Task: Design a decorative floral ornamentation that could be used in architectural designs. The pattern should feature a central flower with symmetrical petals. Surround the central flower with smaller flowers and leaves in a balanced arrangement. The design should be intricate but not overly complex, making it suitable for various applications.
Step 1738:
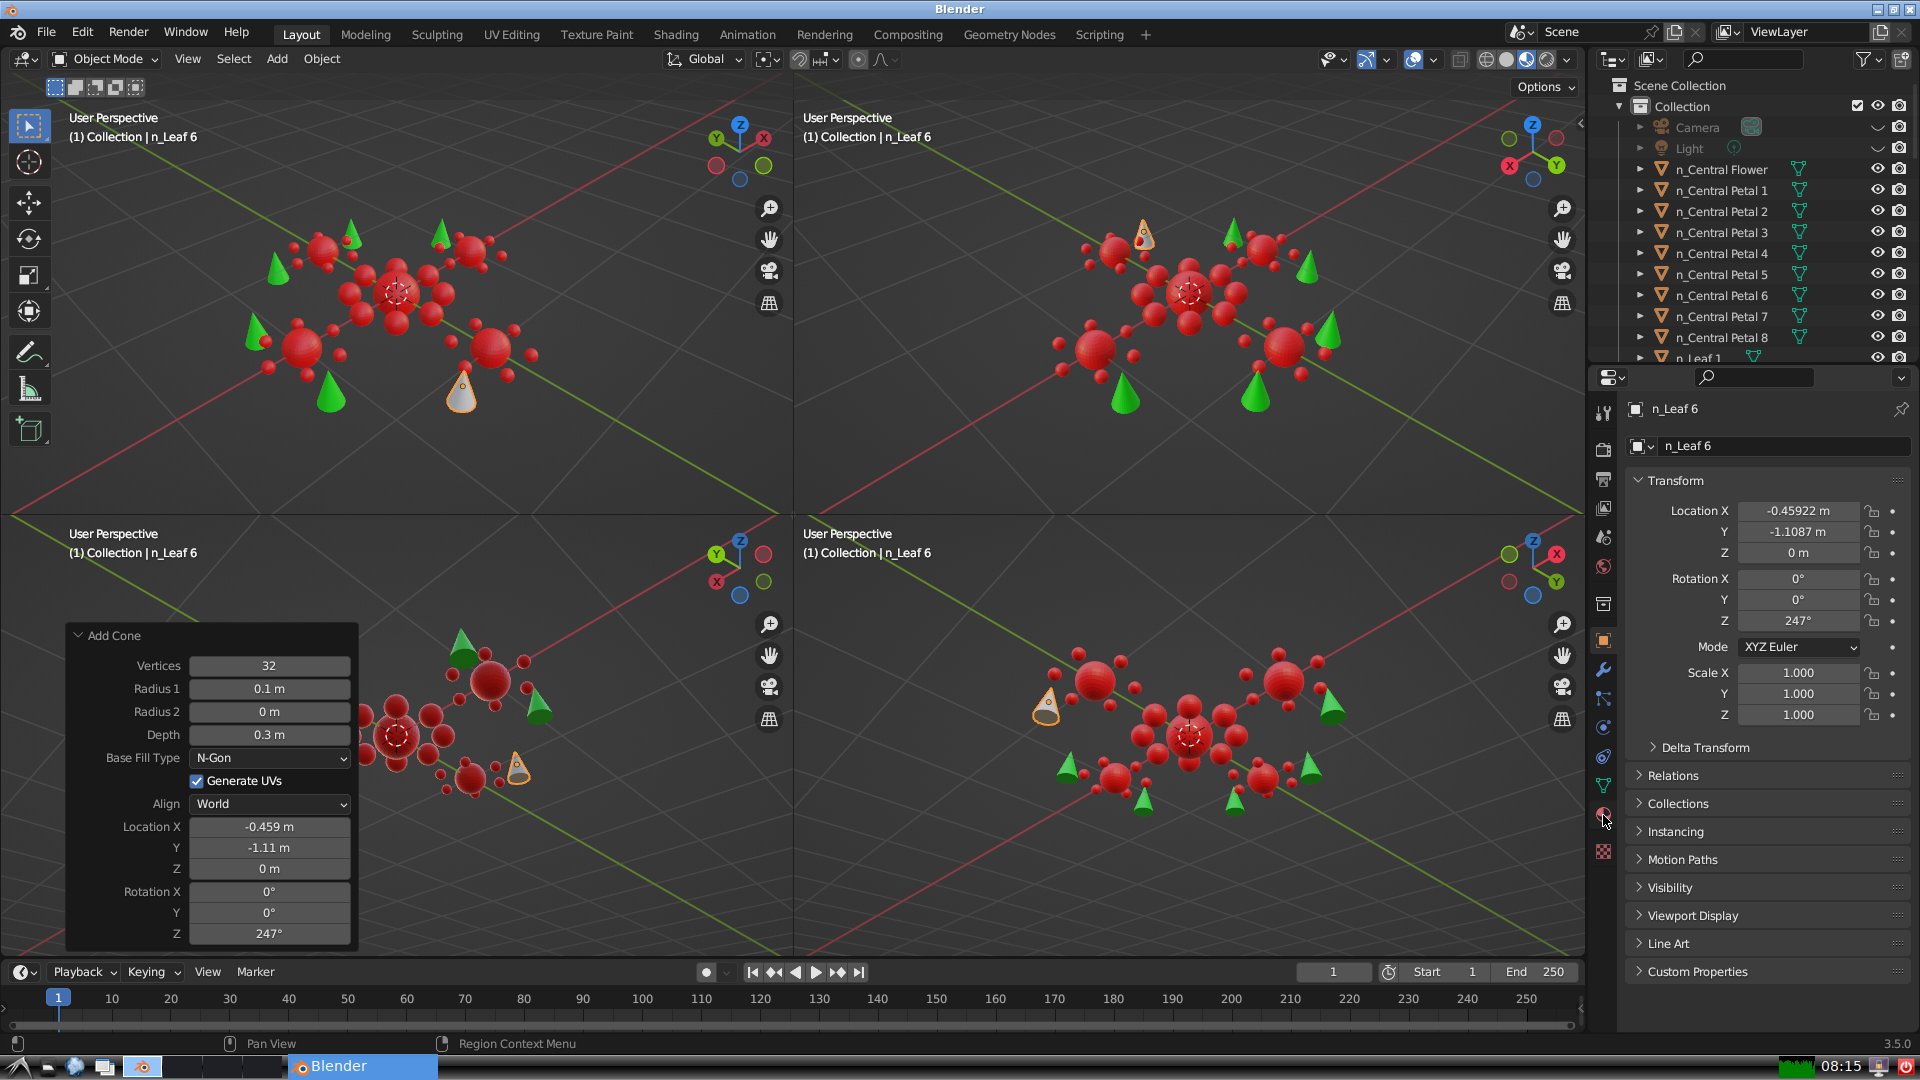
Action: click: no